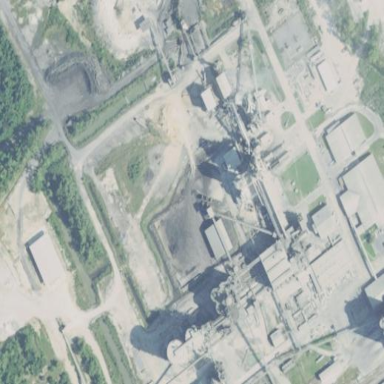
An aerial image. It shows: Industrial area with cement plant. It is works facility within industrial zone.